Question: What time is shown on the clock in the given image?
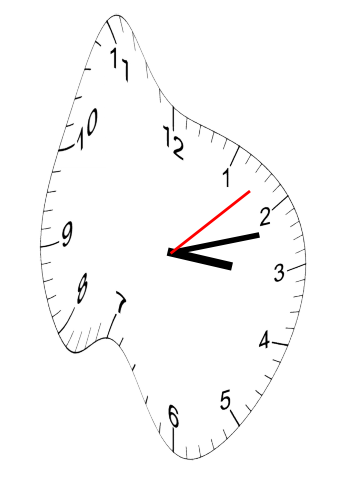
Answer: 03:12:08